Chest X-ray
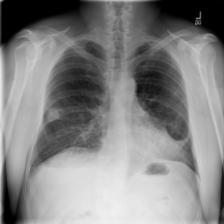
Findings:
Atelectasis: negative
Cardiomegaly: negative
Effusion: negative
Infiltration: negative
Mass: positive
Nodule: negative
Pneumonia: negative
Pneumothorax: positive
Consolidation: negative
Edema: negative
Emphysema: negative
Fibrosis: negative
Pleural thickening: negative
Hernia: negative